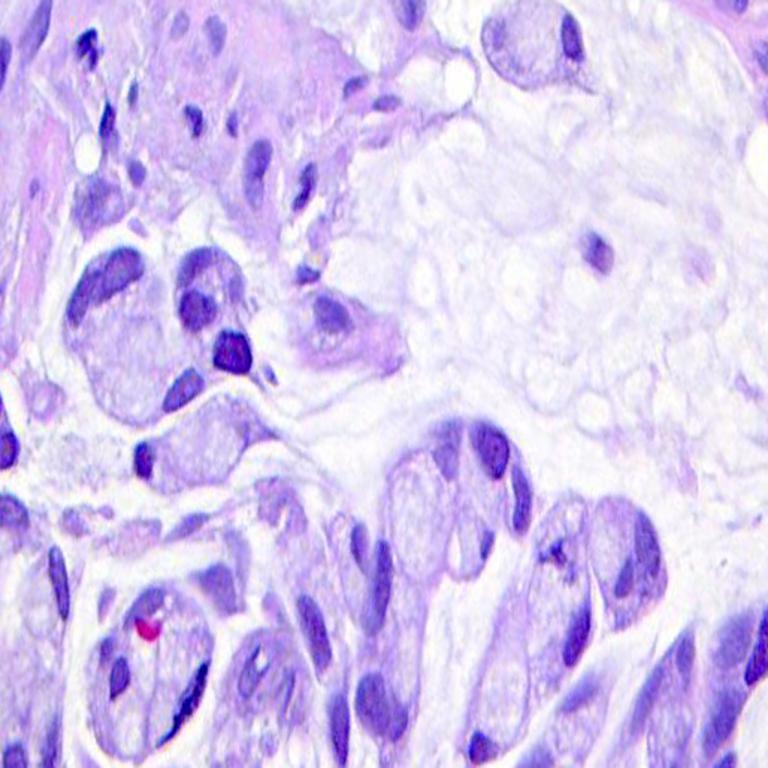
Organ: colon
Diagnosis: adenocarcinomas